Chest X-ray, AP view. Patient: 54 years old, sex M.
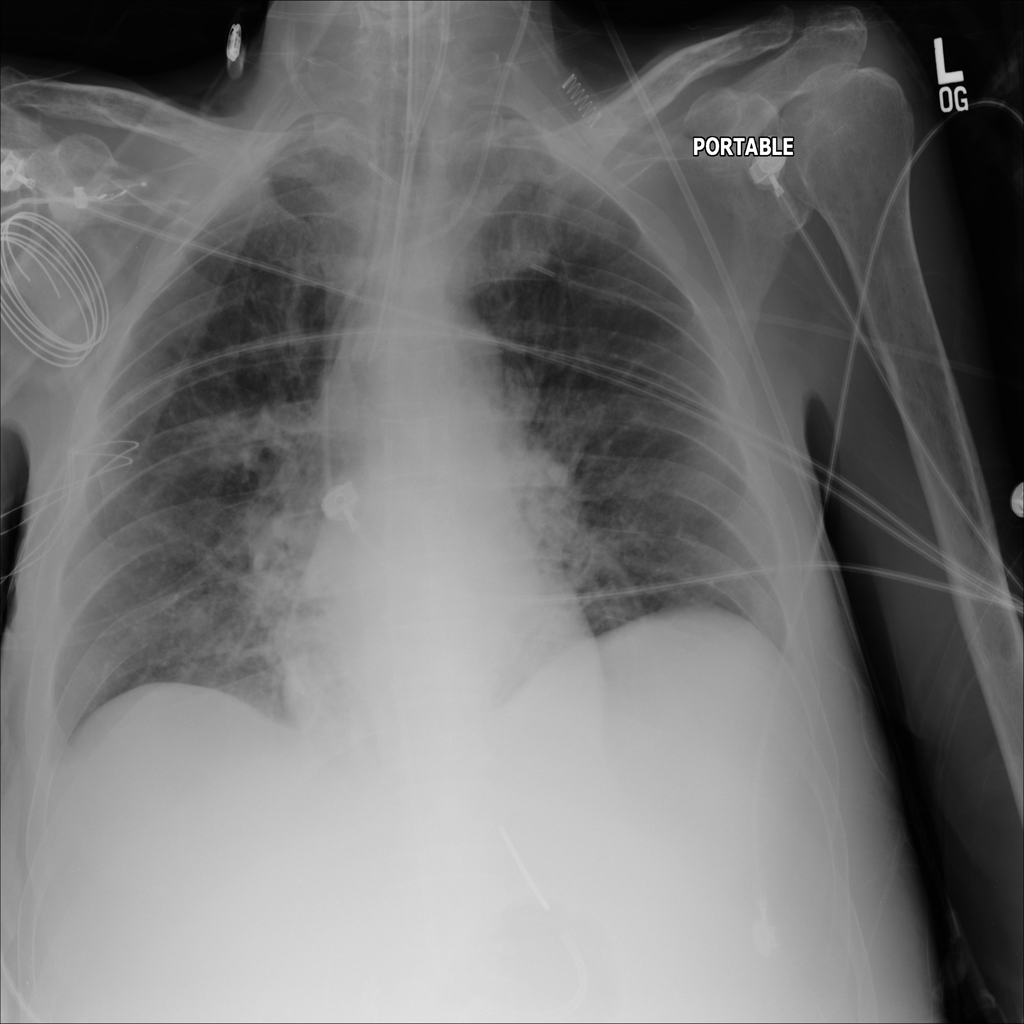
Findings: Infiltration